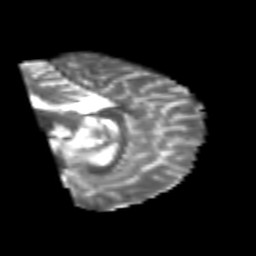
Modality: T2w
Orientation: sagittal
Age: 25
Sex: male
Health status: healthy